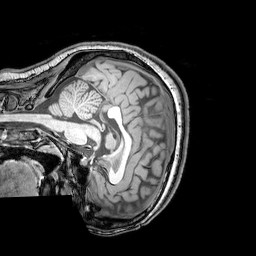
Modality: T1w
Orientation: sagittal
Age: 20
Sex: female
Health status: healthy
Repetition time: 0.081 s
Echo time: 0.037 s